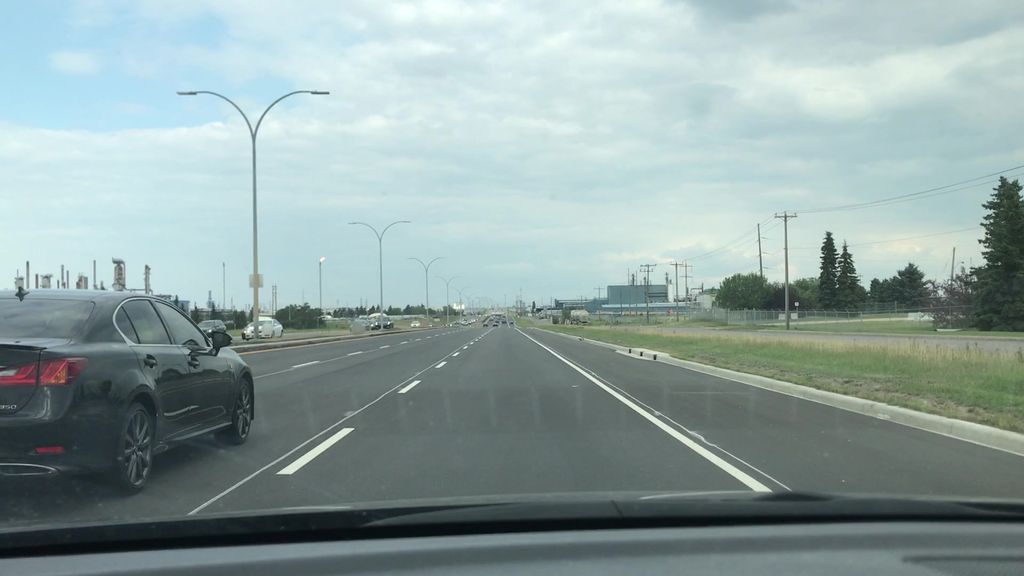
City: edmonton